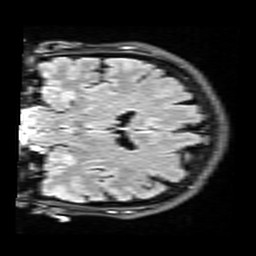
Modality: FLAIR
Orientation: coronal
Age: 56
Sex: female
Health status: healthy
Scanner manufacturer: siemens
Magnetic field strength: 3 T
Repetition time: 9 s
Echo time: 0.088 s